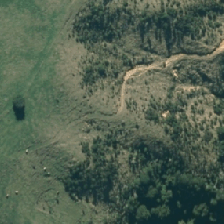
Land cover: high_producing_grassland